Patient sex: M
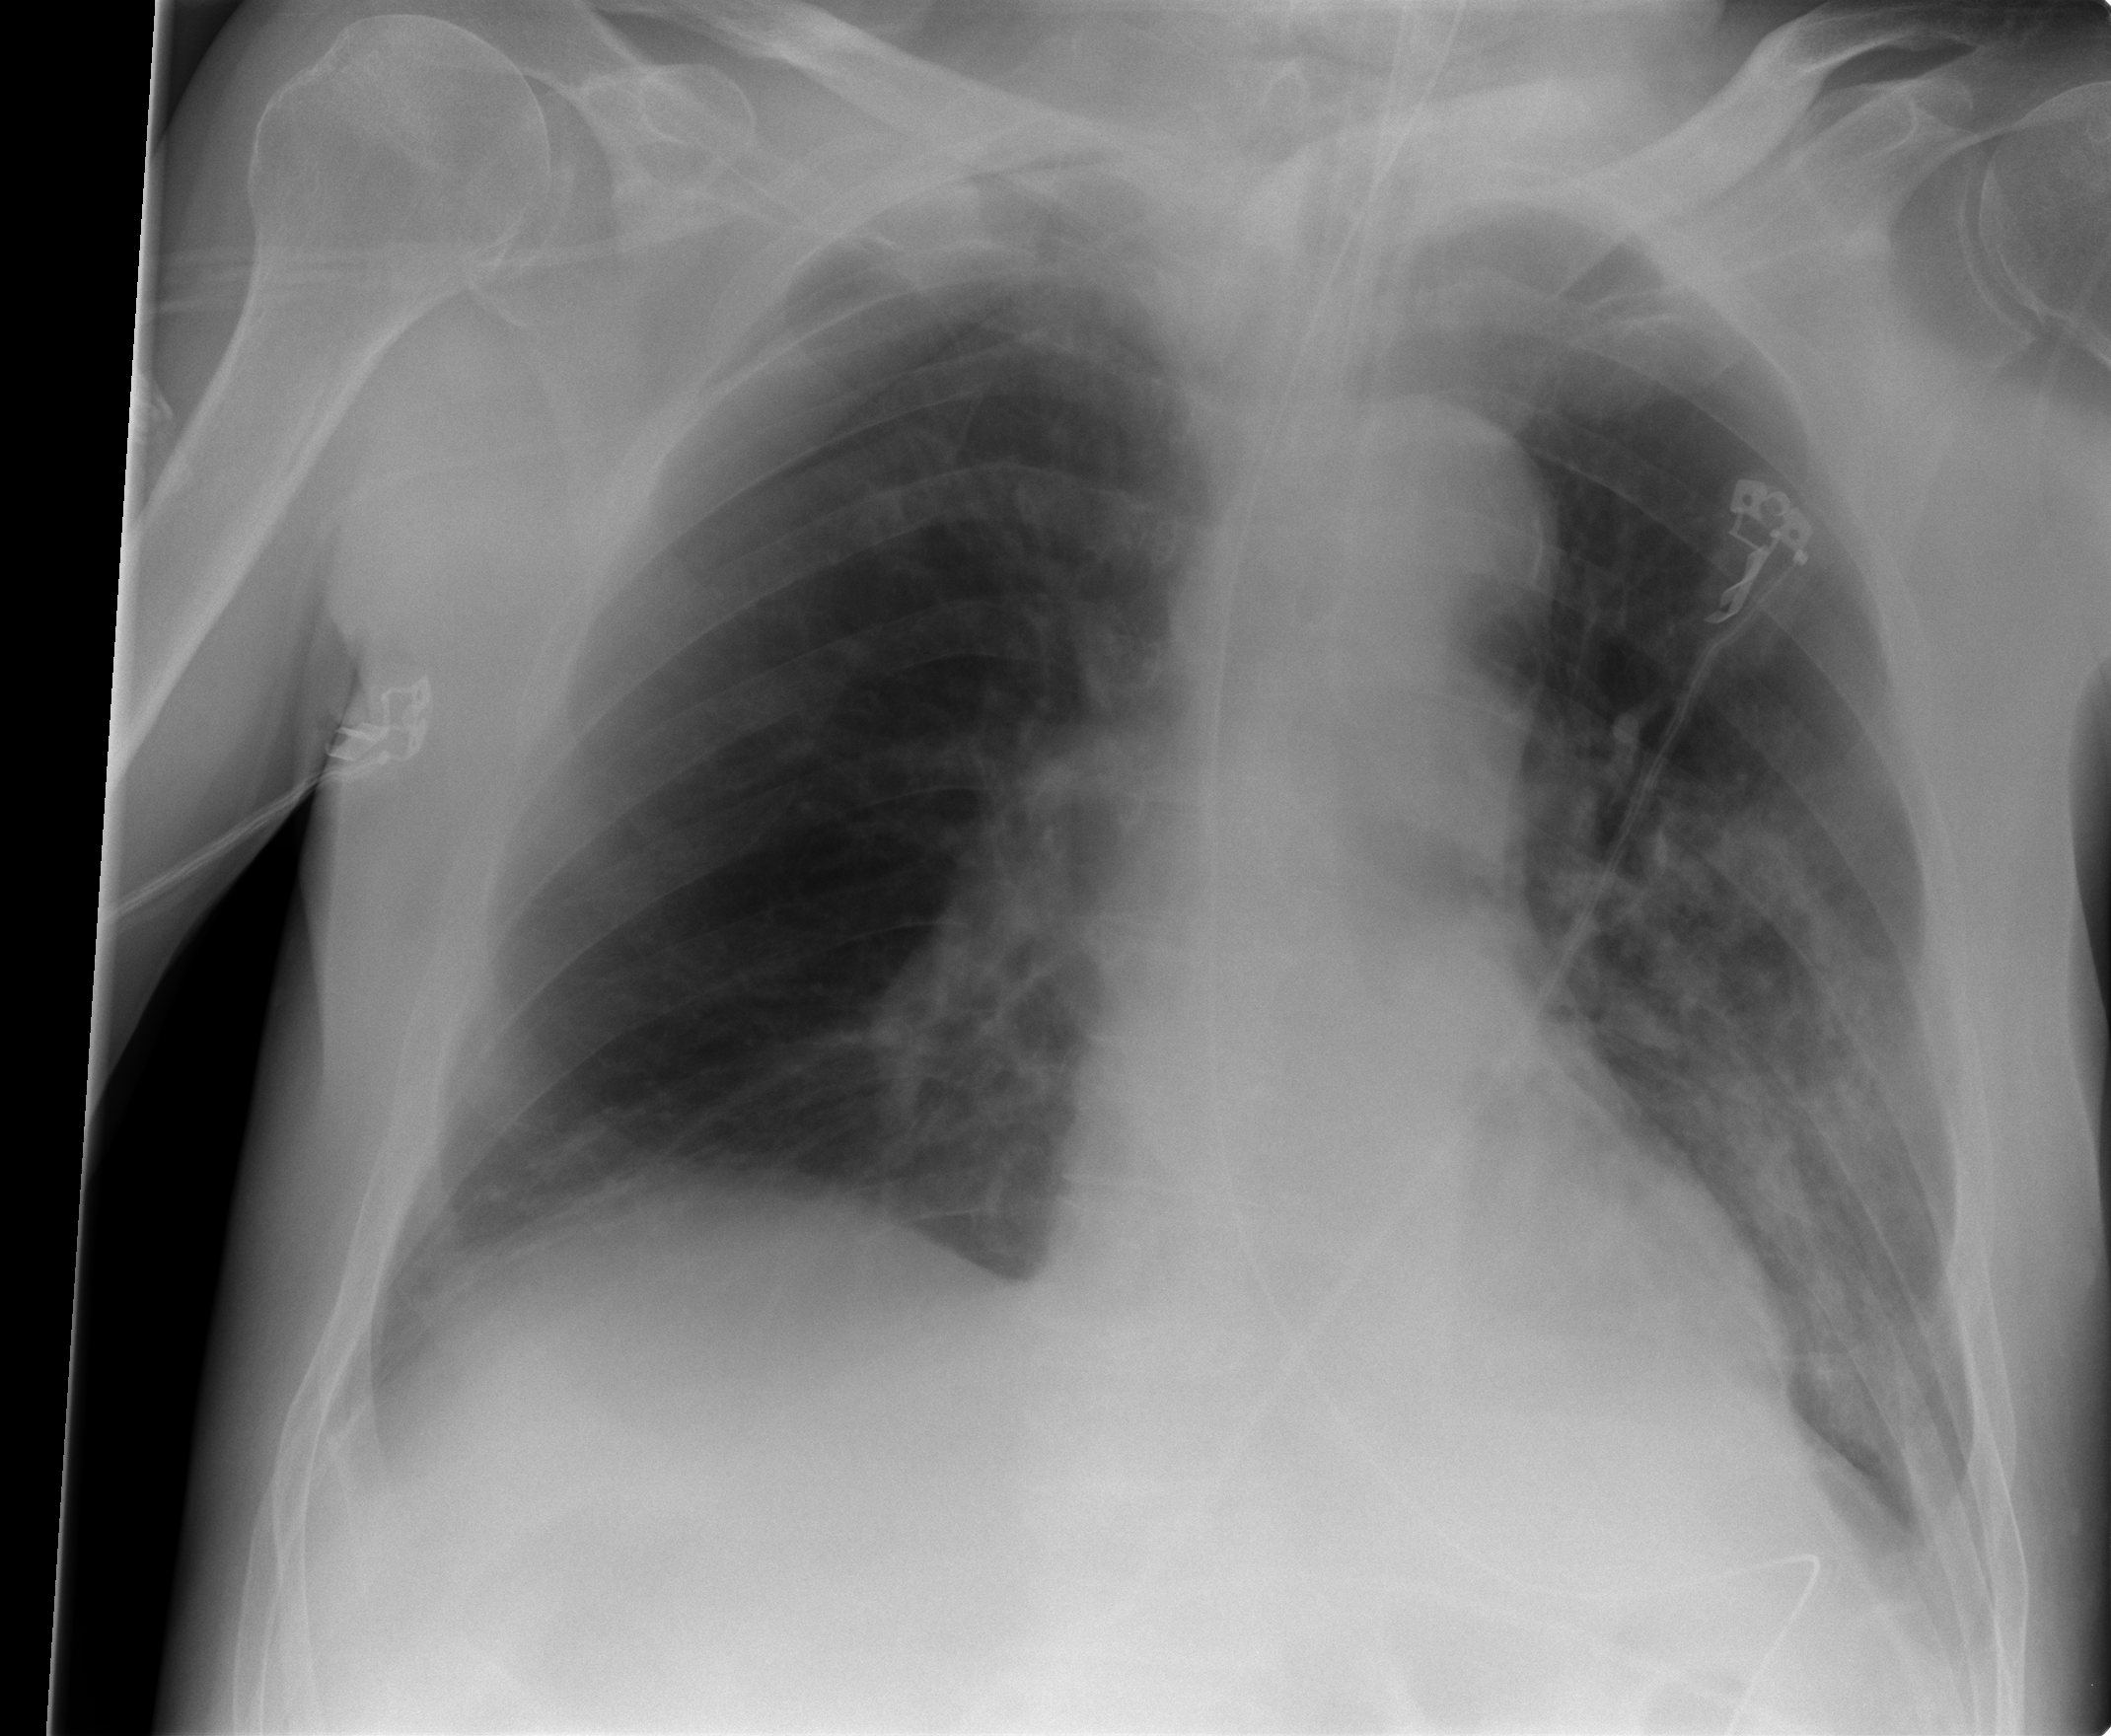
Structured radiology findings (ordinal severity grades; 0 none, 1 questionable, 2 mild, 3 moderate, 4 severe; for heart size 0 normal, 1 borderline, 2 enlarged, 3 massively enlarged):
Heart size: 1
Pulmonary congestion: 0
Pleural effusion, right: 0
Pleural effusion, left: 0
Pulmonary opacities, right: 0
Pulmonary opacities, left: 2
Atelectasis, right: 2
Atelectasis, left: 2